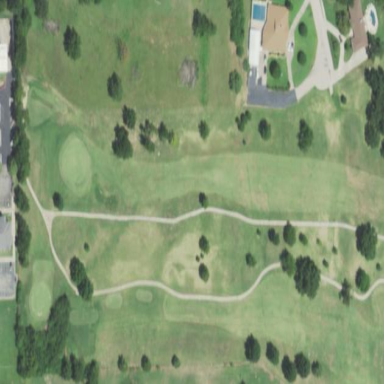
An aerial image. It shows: Grassy area designated as golf fairway.